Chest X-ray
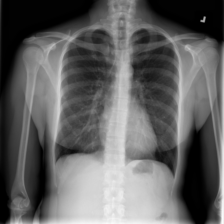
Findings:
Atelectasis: negative
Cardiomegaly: negative
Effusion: negative
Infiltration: negative
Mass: negative
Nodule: negative
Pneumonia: negative
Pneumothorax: negative
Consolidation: negative
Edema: negative
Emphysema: negative
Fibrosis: negative
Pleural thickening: negative
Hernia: negative